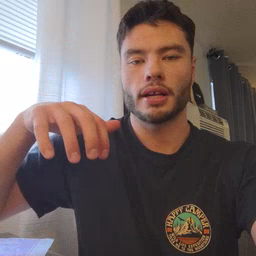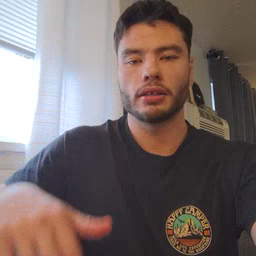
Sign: rain